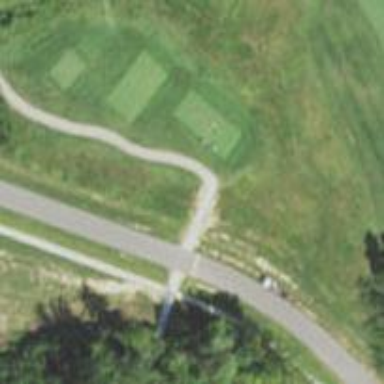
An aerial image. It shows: Path used for both walking and golf.